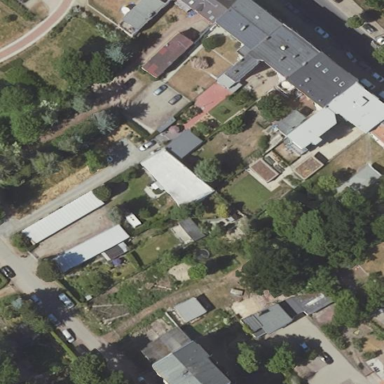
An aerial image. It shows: Garages as the designated land use.